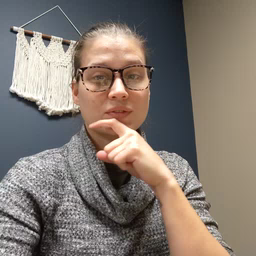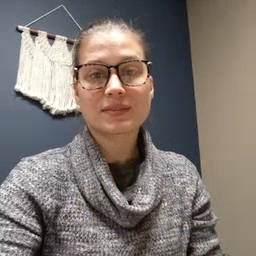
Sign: cereal